Field crop: maize
Growth stage: 2
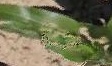
Species: maize